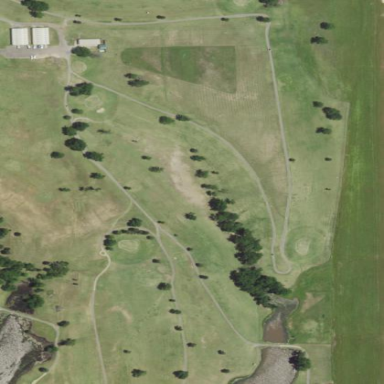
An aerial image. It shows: Golf course.